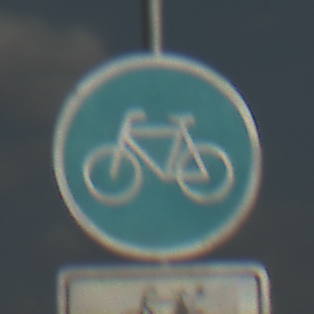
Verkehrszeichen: Radweg
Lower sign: EinspurigeFahrzeugeFrei6
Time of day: MorningAfternoon
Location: Outdoor (Beach)
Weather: PartlyCloudy
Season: NotSpecified
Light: Natural